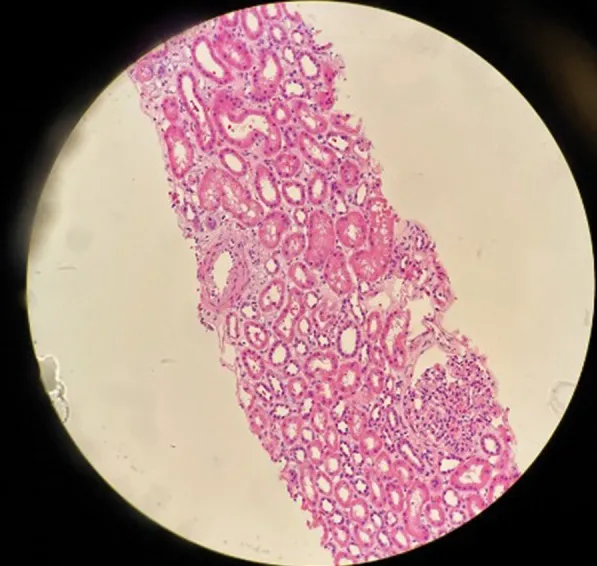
H & E photomicrograph showing mild edema and focal tubular injury, evidenced by cytoplasmic vacuolization, slightly dilated tubules with a thin epithelial lining, and diffuse loss of the brush border. The glomeruli are normal with wide-open loops and smooth, thin capillary membranes.
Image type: pathology (h&e)